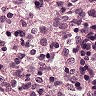
Metastatic tissue present: no